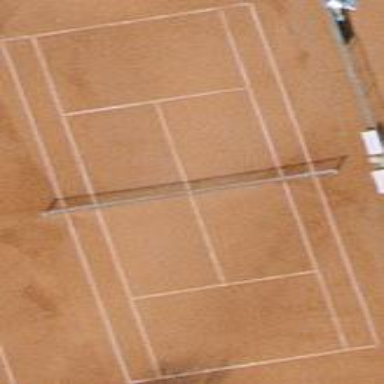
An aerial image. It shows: Tennis court on pitch designated for leisure land.